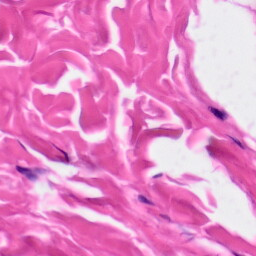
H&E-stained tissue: Skin